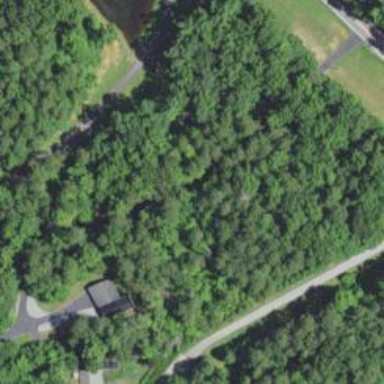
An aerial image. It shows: Driveway.